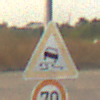
Verkehrszeichen: SchleuderOderRutschgefahr
Zusatzzeichen unten: Geschwindigkeit70
Umgebung: Outdoor, Suburban
Tageszeit: SunriseSunset
Wetter: PartlyCloudy
Licht: Natural
Jahreszeit: NotSpecified
Kontrast: MediumContrast